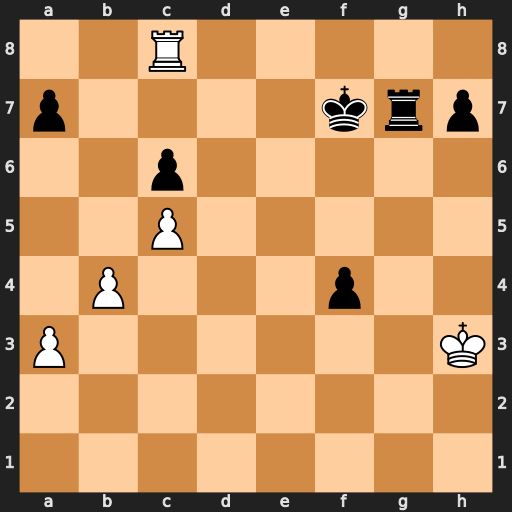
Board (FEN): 2R5/p4krp/2p5/2P5/1P3p2/P6K/8/8
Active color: w
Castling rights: -
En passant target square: -
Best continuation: Rc7+ Kf6 Rxg7